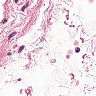
Metastatic tissue present: no